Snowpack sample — Loveland Pass, Silver Plume, Colorado, USA (12/14/25, 10:50 AM MST)
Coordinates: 39.664, -105.882
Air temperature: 36 °F
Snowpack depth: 67 cm
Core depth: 10 cm
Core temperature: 50 °F
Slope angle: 6°, slope face: 326°
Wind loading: low
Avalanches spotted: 0
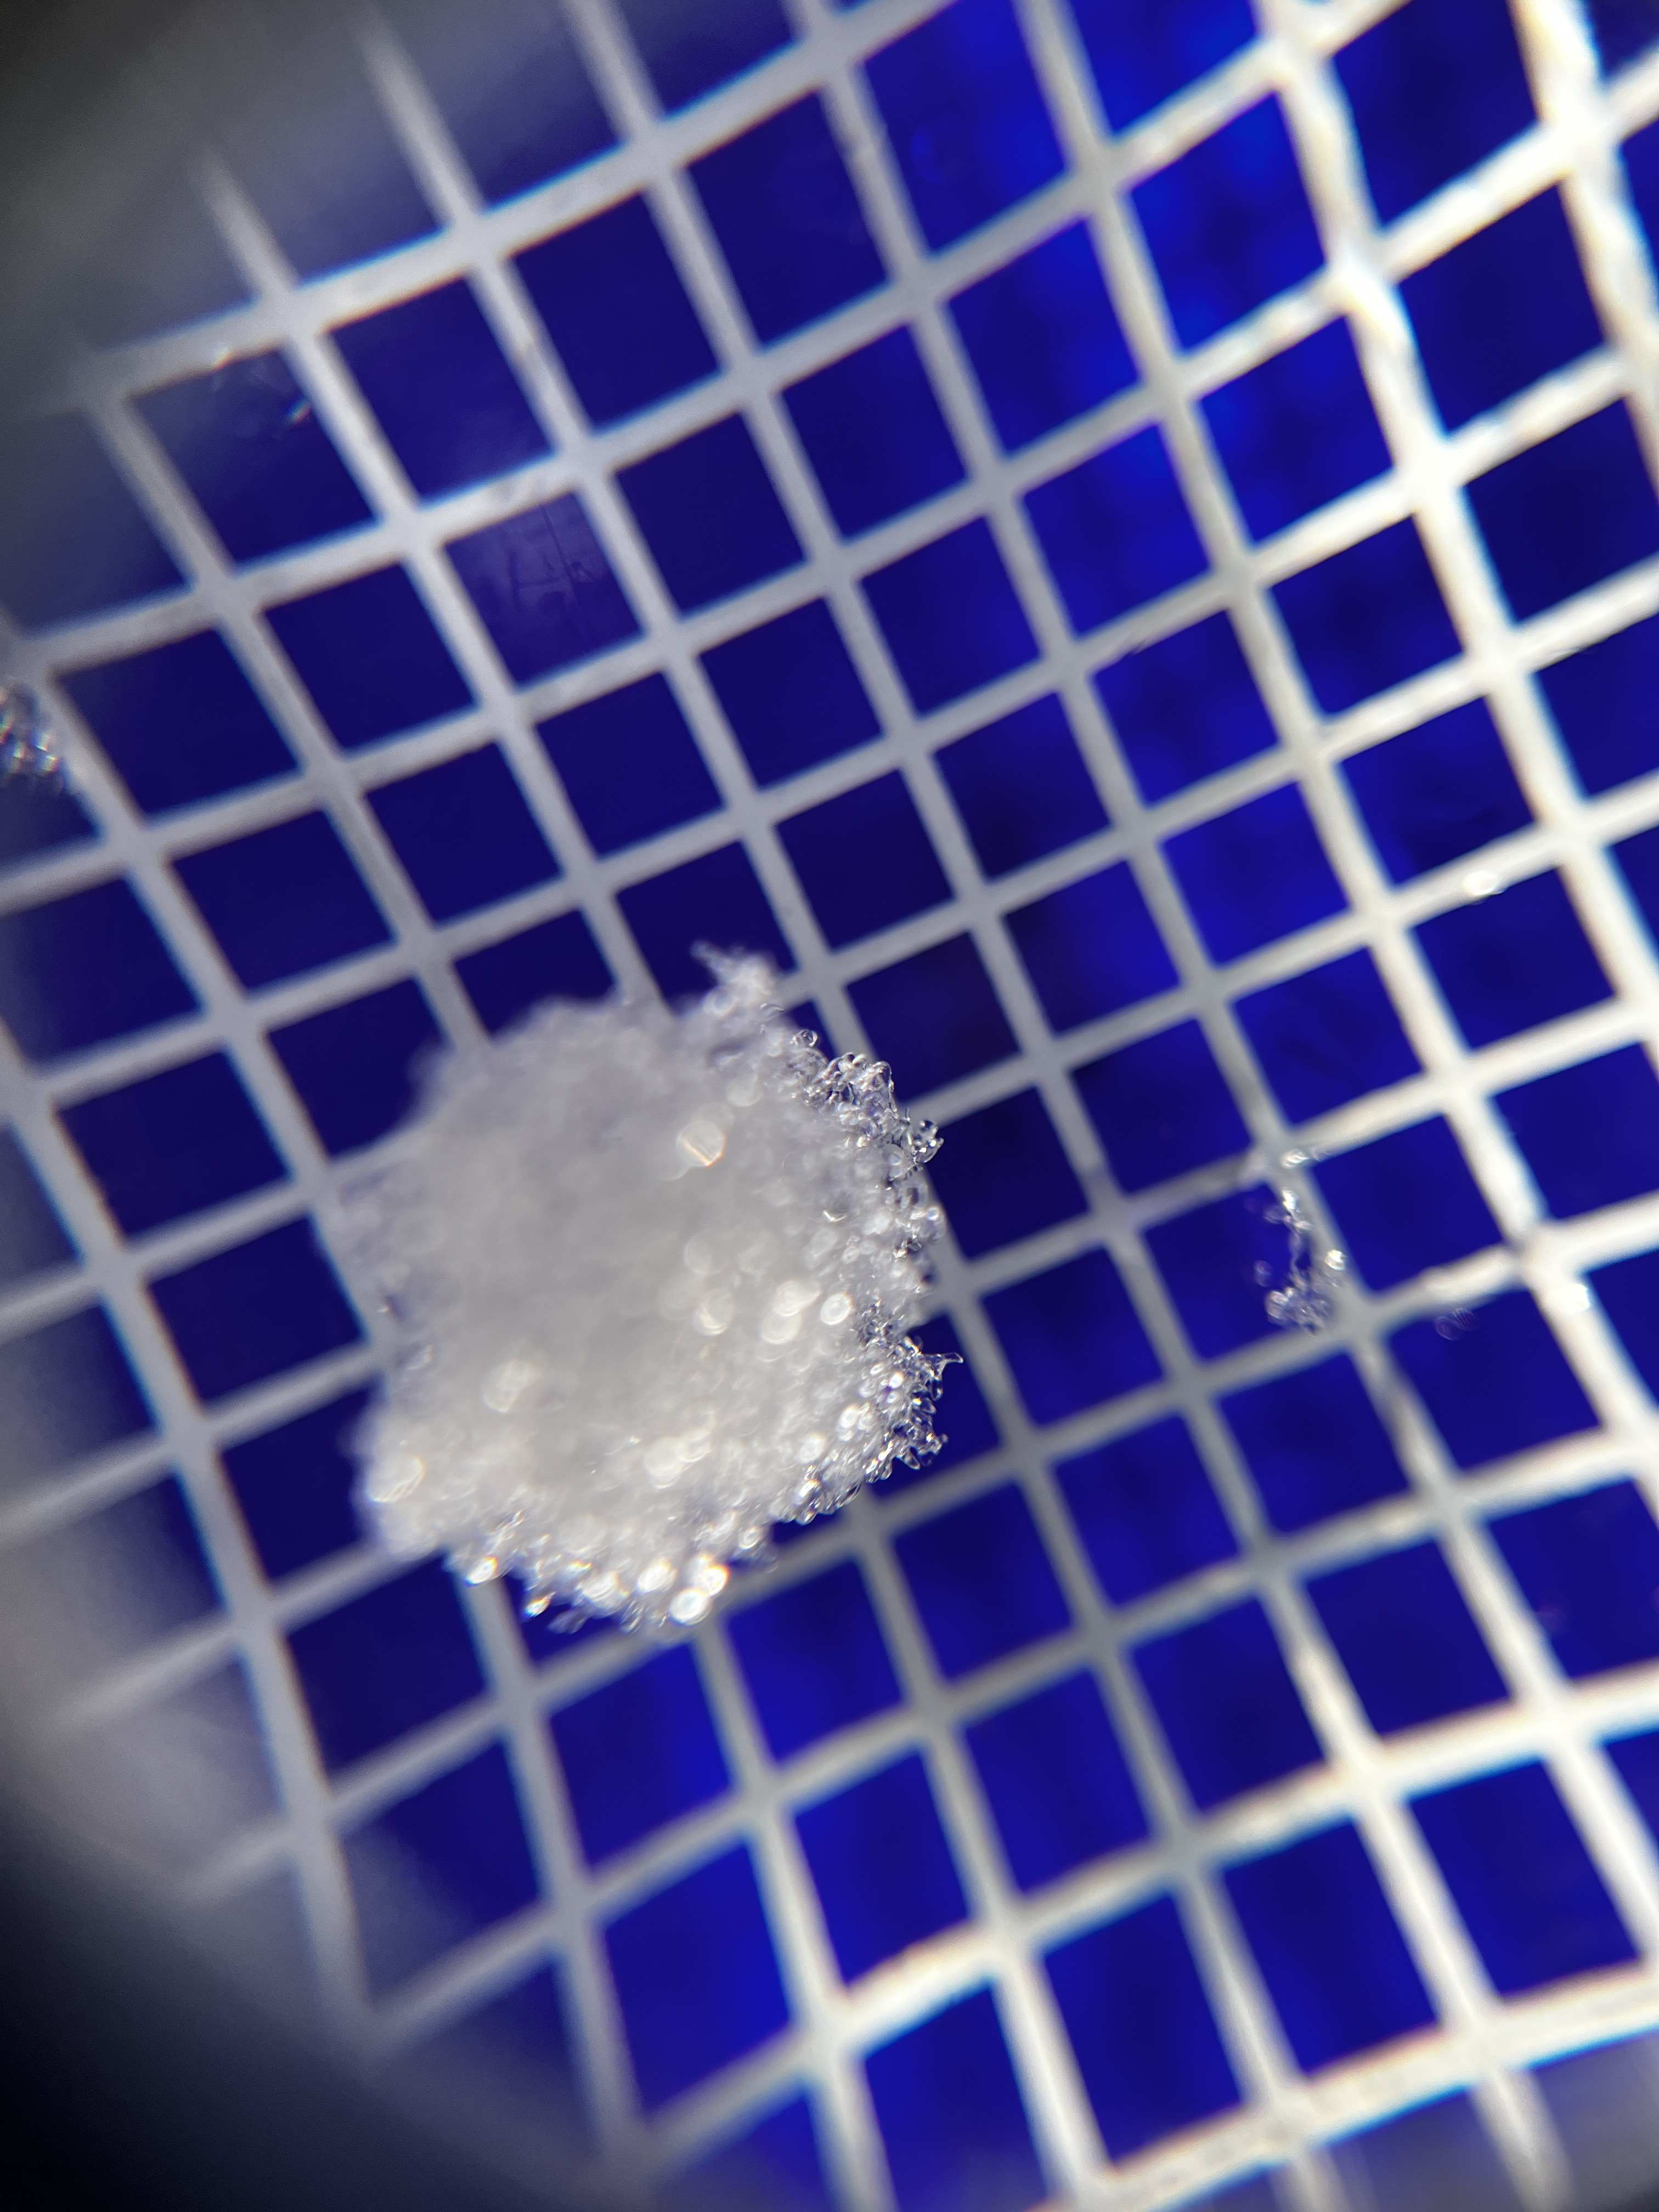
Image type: magnified_profile
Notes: No avalanches spotted, very late start to the season with minimal snowpack